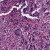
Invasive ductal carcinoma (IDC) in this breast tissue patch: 1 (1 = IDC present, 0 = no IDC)